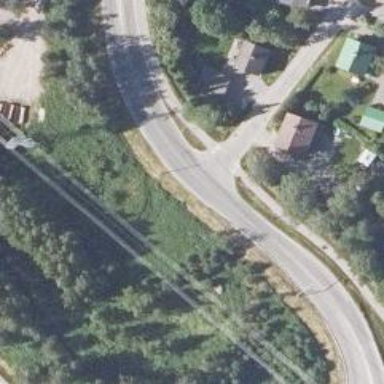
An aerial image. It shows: Road with "give way" sign.